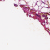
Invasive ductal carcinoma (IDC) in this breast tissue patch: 0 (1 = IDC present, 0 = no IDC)